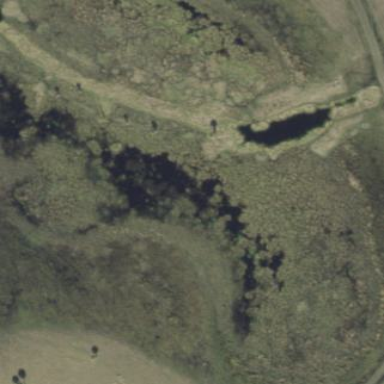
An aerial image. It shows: Beautiful wet meadow natural wetland.